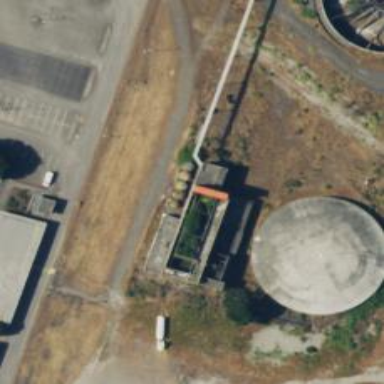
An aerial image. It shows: Ruined storage tank.